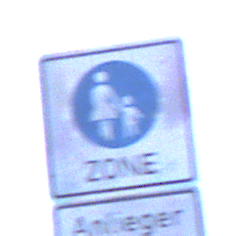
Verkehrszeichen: BeginnFussgaengerzone
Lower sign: PersonengruppenFrei1
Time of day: SunriseSunset
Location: Outdoor (Urban)
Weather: Overcast
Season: NotSpecified
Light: Natural